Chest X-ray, AP view. Patient: 30 years old, sex M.
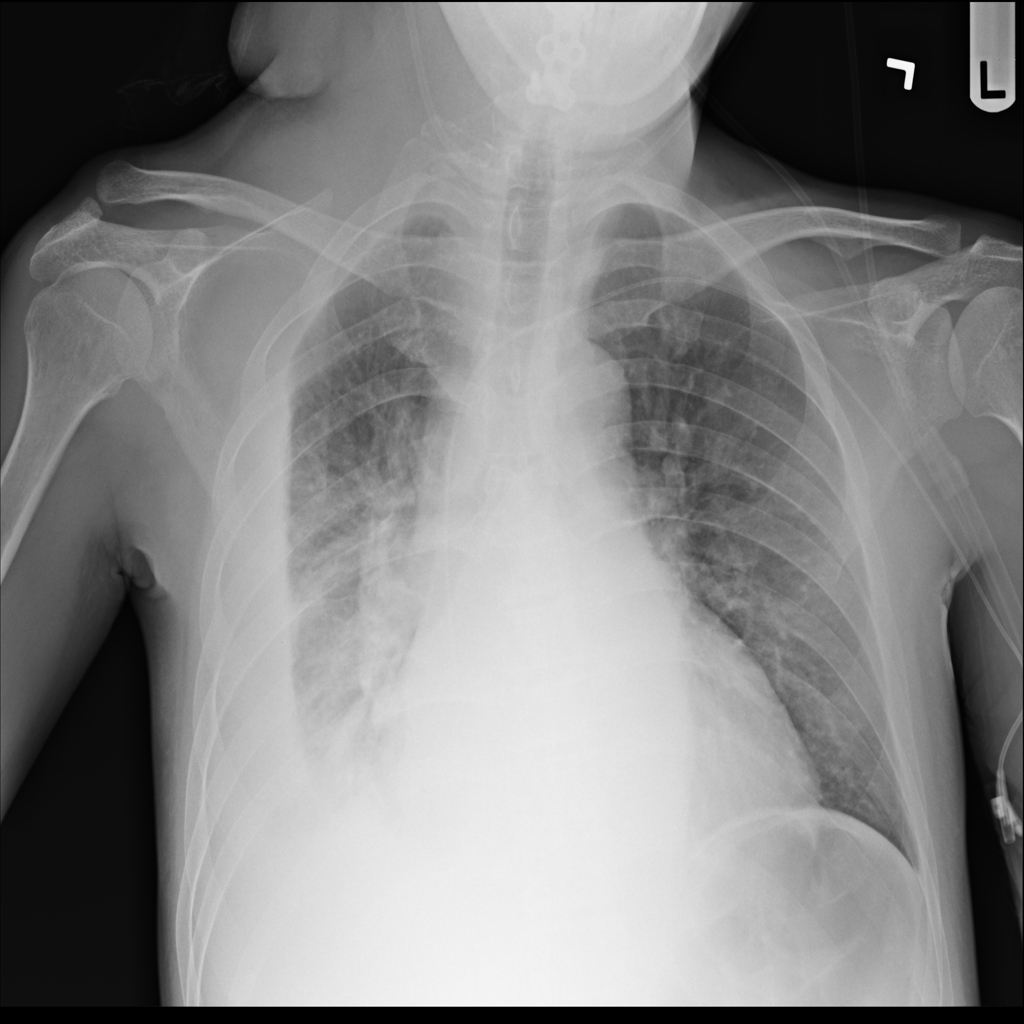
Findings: Effusion